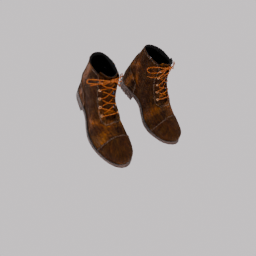
Label: people